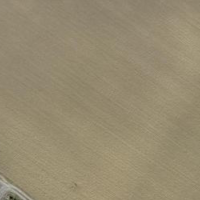
EUNIS habitat code: 52
Species observed at this site:
Knautia arvensis